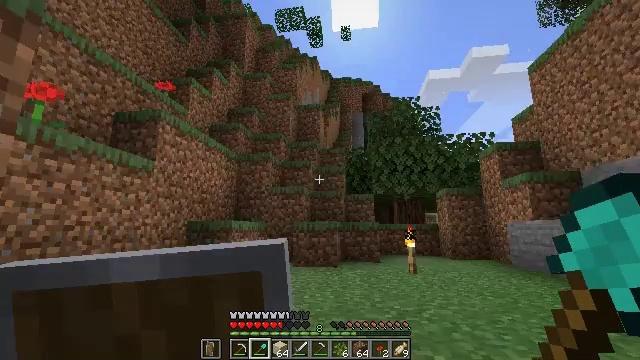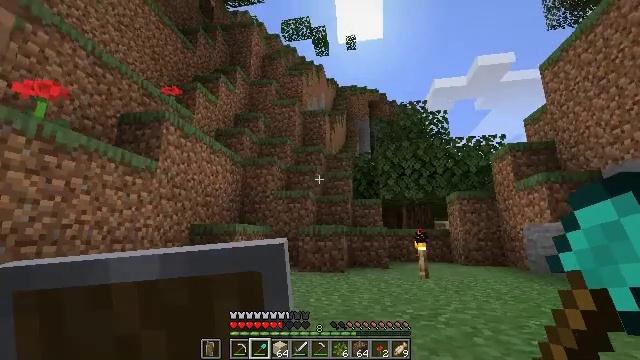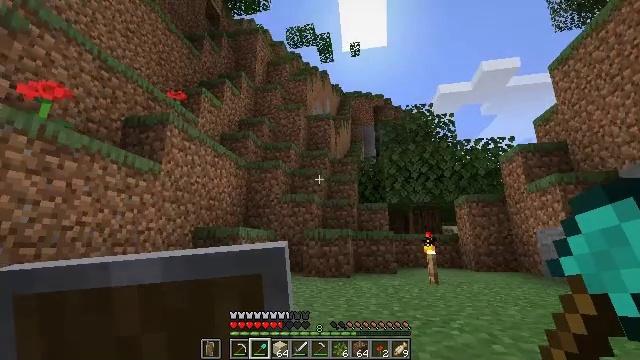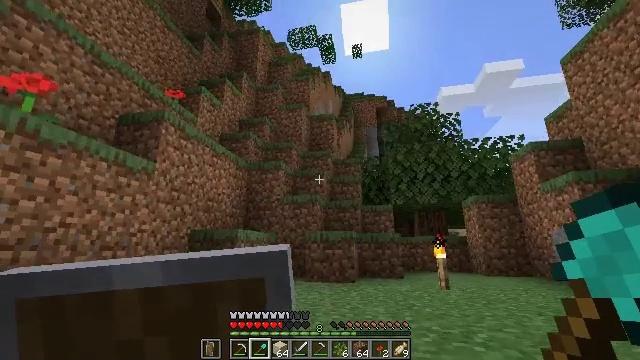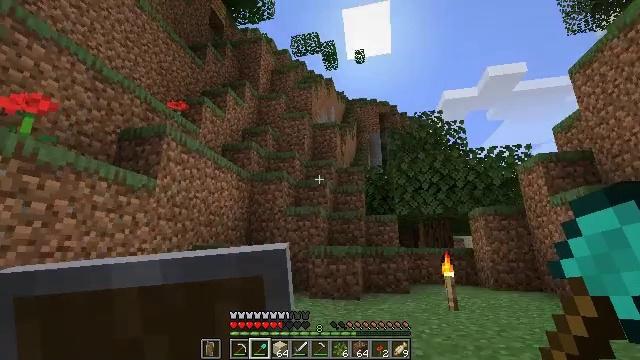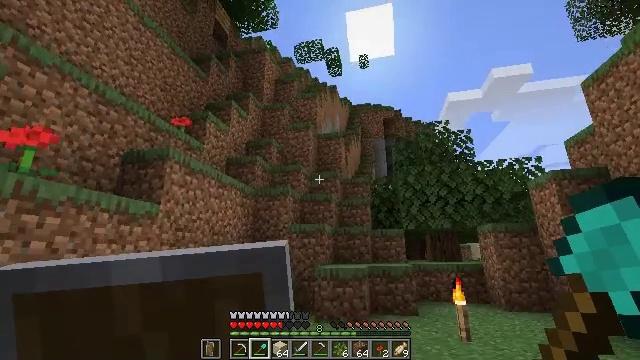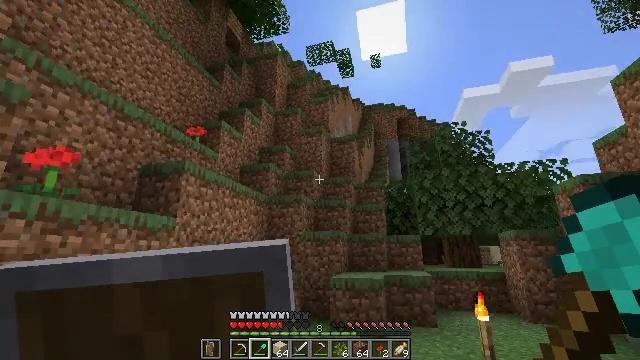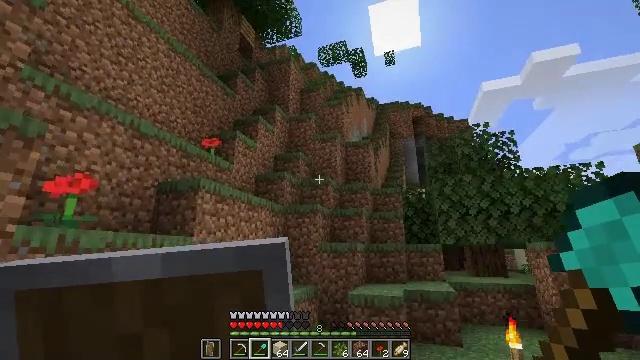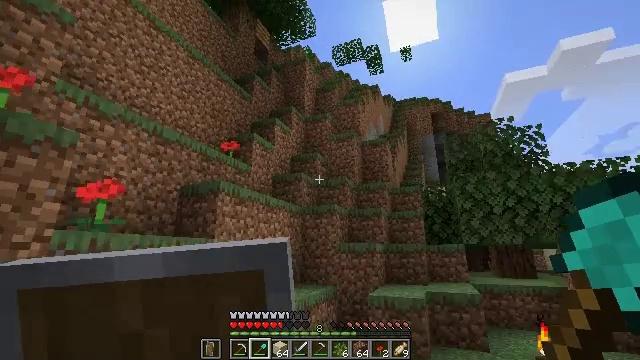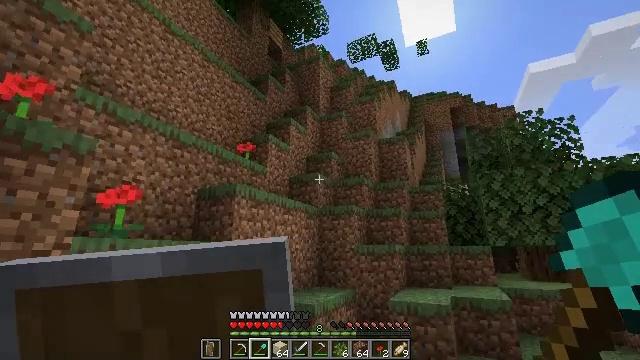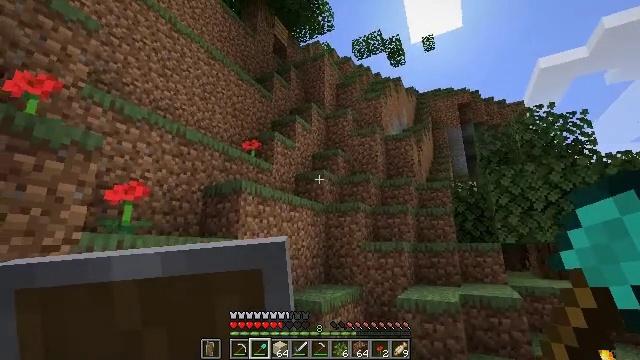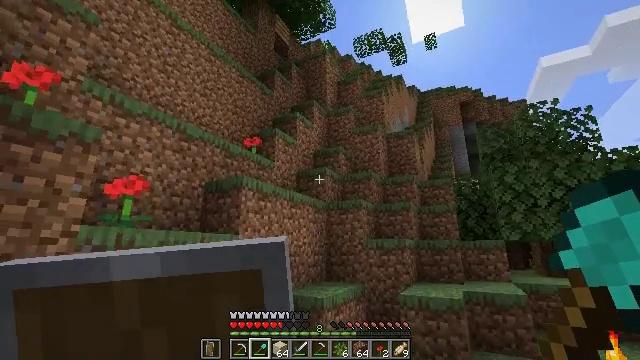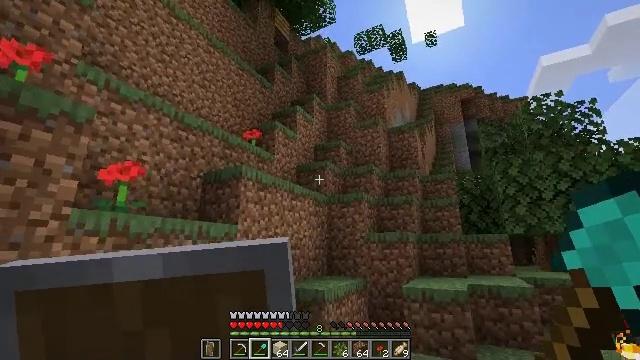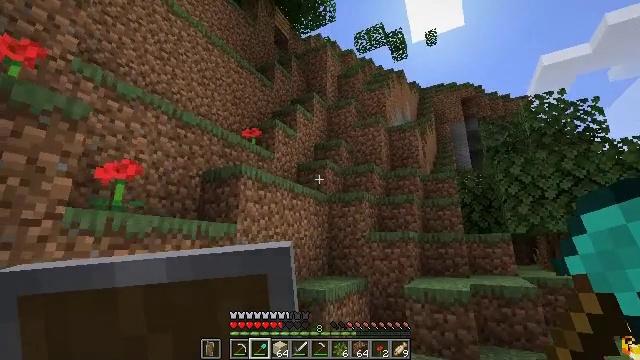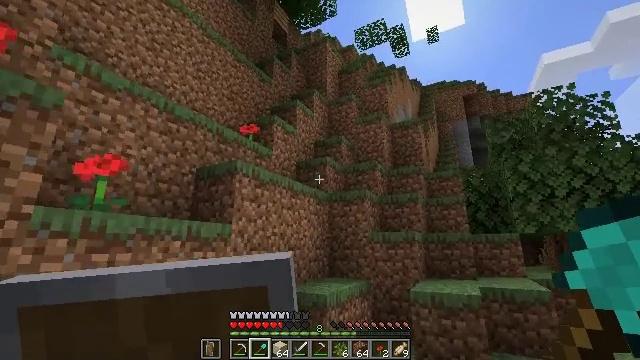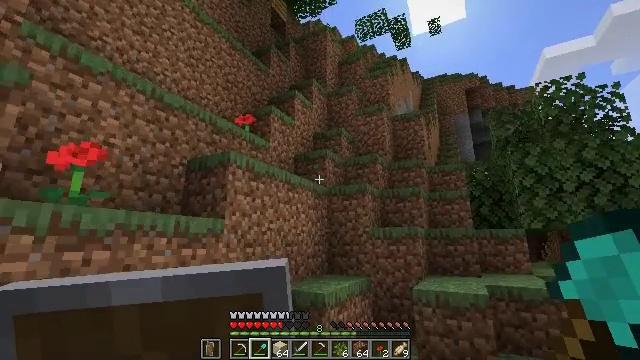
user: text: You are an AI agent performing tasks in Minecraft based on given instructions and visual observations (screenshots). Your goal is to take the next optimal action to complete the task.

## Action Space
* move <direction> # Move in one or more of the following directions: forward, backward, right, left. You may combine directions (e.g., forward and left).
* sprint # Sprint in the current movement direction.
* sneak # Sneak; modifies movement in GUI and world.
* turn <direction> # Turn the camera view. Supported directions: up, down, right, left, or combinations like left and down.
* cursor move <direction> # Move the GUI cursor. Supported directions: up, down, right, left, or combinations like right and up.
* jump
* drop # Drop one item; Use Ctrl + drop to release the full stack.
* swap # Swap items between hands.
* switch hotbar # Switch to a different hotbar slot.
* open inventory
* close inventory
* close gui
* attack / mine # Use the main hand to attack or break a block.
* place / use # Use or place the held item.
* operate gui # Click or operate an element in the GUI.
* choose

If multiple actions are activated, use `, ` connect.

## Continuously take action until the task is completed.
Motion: motion action
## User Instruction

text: Mine the bee nest.
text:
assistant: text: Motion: move forward, turn left and up
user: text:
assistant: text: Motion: move forward, turn left and up
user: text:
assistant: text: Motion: move forward
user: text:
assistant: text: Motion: move forward, jump
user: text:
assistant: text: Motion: move forward, jump
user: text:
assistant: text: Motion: move forward, turn left, jump
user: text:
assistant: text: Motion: move forward, turn left, jump
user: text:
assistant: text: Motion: move forward, turn left, jump
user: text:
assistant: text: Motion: move forward, turn left, jump
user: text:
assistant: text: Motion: move forward, turn left
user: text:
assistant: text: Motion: move forward
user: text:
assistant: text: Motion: move forward
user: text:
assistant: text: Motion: move forward
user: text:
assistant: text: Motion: move forward
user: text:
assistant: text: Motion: move forward, turn down
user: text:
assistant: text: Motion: move forward, turn down
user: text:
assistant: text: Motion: move forward, turn right and down
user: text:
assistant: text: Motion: move forward, turn right and down
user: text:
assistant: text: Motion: move forward, turn right and down
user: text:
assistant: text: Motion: move forward, turn right and down
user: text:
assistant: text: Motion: move forward, turn right and down
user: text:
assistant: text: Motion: move forward, turn right and down
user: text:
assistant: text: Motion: move forward, turn right and down
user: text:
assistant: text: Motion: move forward, turn right and down
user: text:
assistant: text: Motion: move forward and move right, turn right
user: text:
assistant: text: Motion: move forward and move right
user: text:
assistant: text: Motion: move forward and move right
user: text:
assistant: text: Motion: move forward and move right, turn left and up
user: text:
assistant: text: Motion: move forward, turn left and up
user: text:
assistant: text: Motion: move forward, turn left and up